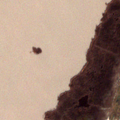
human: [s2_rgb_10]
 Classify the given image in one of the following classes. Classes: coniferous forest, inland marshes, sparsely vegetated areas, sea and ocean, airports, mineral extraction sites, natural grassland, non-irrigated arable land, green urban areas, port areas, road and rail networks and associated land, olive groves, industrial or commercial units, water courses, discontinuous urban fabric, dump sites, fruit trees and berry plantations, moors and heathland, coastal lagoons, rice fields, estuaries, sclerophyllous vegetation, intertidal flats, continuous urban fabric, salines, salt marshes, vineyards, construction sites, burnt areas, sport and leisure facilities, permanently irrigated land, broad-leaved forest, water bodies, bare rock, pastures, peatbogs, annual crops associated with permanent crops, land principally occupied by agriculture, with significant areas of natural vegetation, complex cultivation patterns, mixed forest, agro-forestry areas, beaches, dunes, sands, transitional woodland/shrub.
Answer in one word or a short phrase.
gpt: vineyards, natural grassland, inland marshes, water bodies